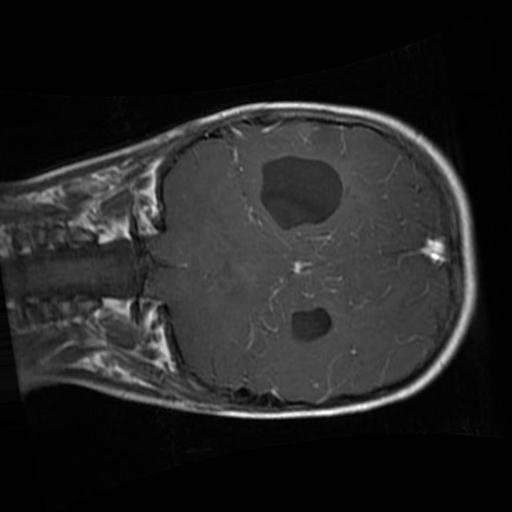
Label: brain_glioma